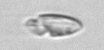
Label: Katodinium_or_Torodinium